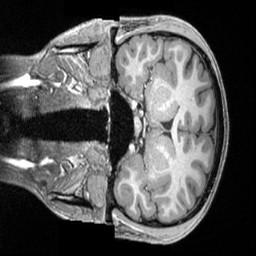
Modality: T1w
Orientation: coronal
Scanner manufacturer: siemens
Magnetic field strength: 3 T
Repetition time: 2.4 s
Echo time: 0.00222 s